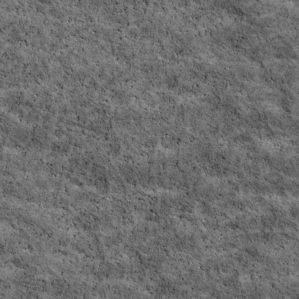
Label: non_frost